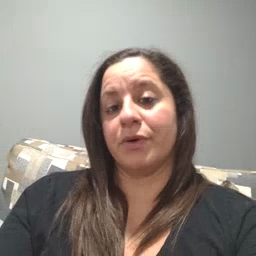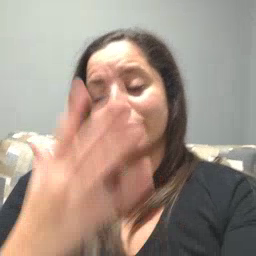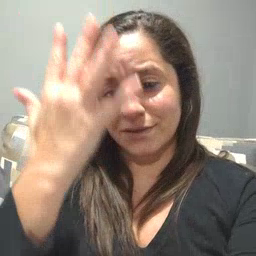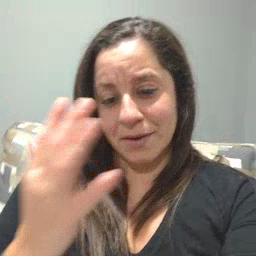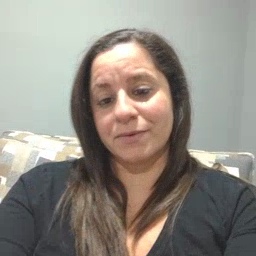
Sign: sad